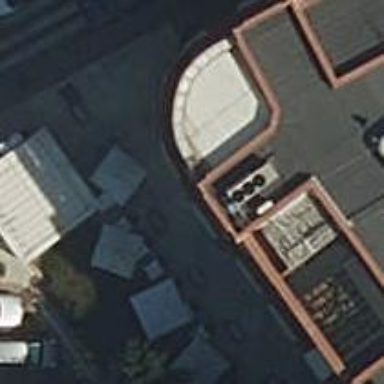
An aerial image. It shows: Restaurant.